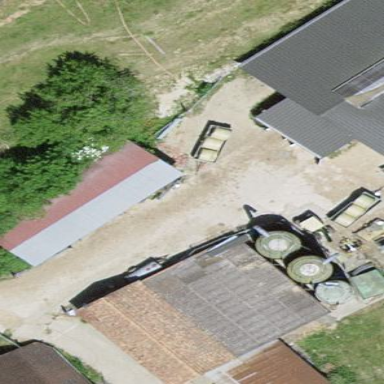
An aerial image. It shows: Garage.